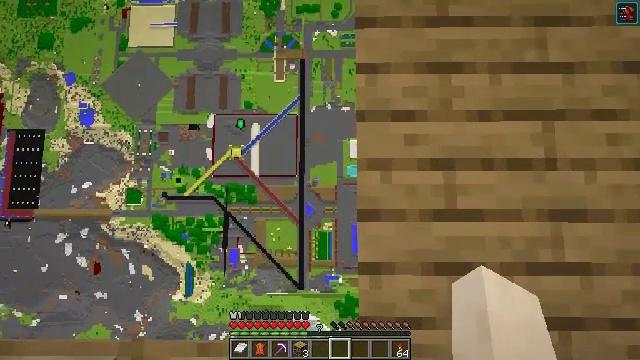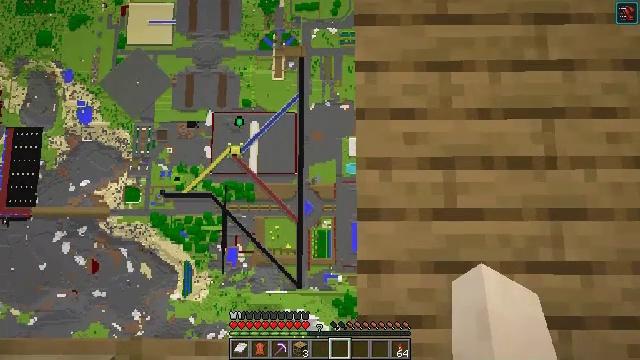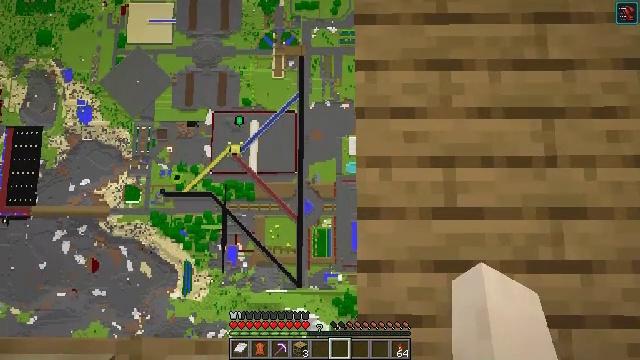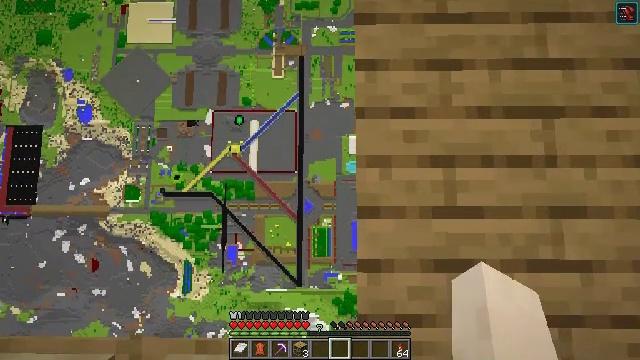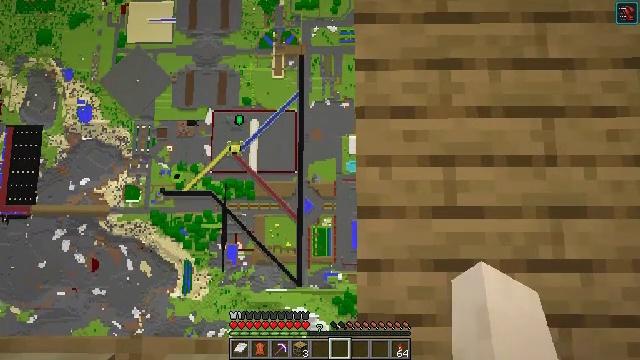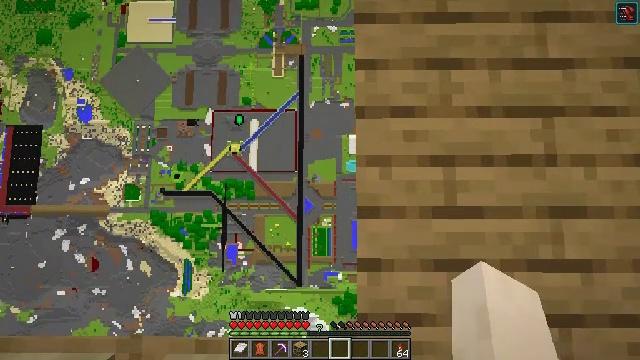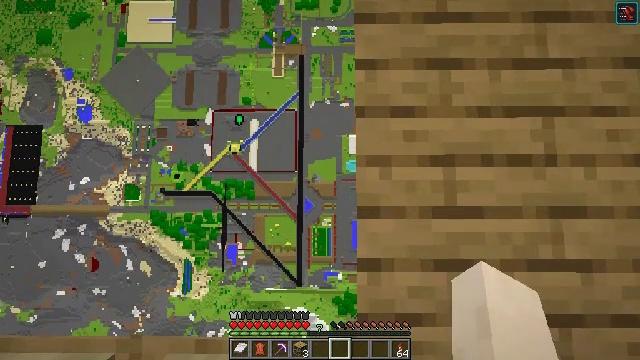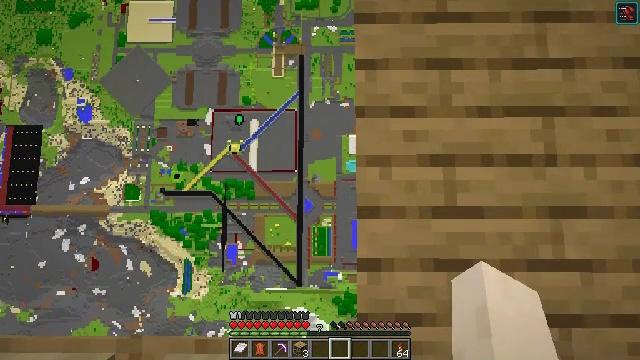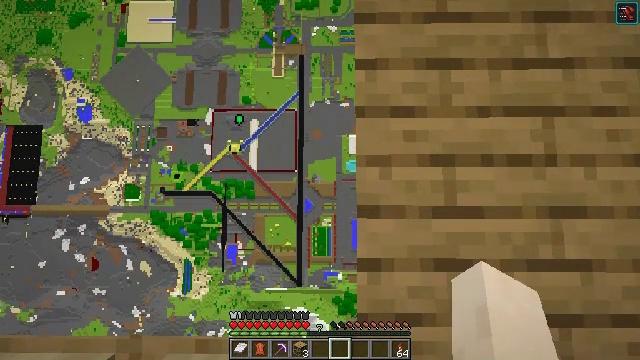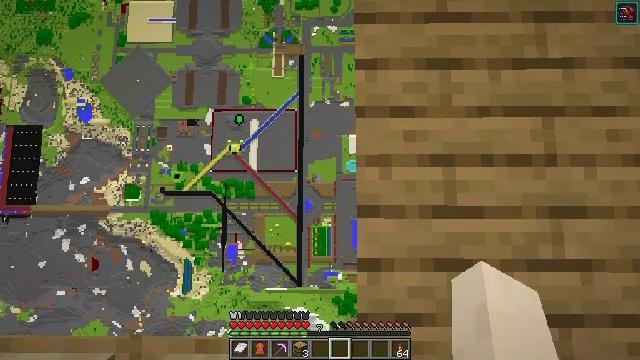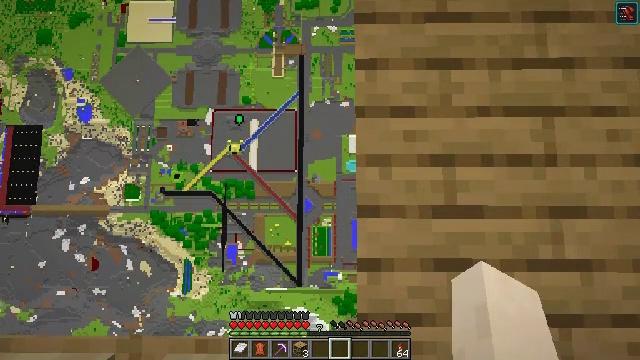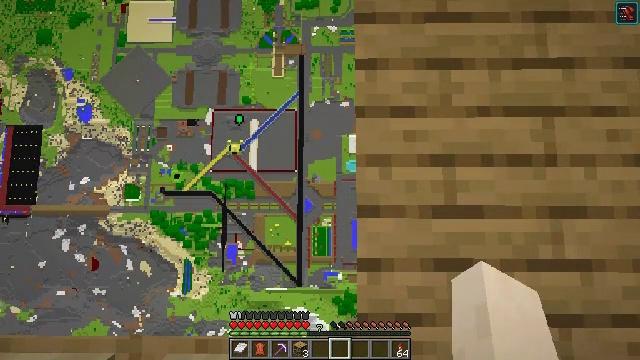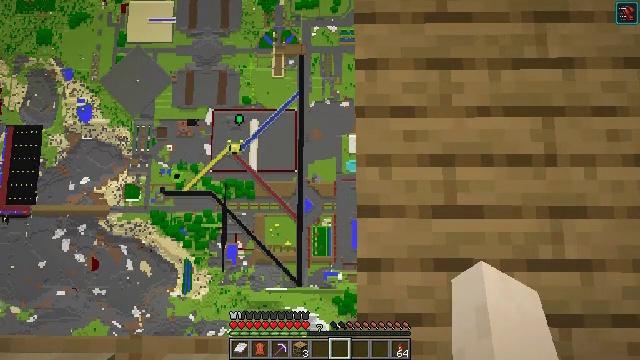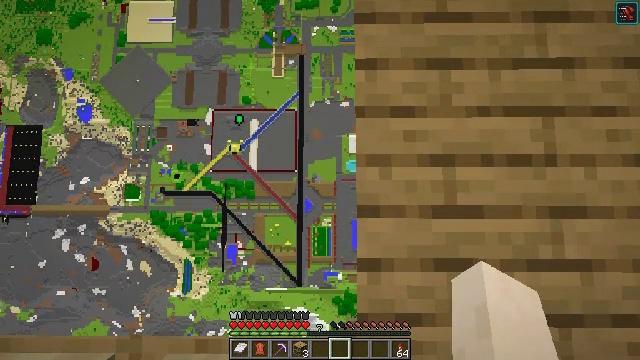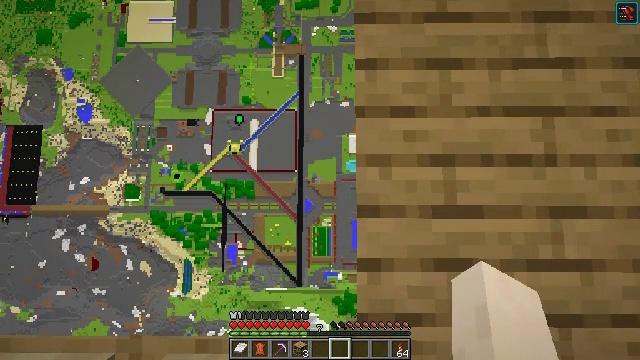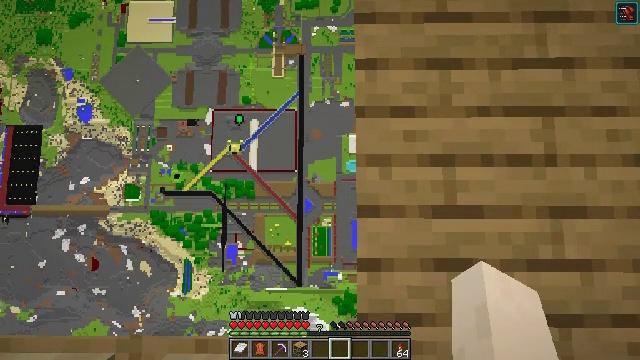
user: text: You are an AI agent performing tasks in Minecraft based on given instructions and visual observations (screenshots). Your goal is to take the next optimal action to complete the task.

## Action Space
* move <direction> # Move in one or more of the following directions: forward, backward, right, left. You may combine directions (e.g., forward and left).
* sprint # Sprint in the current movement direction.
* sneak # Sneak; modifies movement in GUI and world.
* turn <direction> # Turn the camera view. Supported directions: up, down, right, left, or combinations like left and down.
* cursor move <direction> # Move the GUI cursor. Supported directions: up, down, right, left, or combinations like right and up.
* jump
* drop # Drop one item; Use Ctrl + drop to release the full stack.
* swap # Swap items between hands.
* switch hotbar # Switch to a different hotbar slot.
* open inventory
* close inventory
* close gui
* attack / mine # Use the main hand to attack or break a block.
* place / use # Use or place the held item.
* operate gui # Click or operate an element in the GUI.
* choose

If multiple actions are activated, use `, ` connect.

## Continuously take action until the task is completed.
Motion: motion action
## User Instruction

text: Make a compass on the crafting table using the correct recipe.
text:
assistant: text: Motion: no_op
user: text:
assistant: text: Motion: no_op
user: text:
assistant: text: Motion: no_op
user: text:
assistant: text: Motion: no_op
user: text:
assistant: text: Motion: no_op
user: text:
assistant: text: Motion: no_op
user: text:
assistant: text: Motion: no_op
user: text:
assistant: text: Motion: no_op
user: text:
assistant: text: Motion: no_op
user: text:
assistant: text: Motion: no_op
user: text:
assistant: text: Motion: no_op
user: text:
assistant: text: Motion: no_op
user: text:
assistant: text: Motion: no_op
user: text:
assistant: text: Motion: no_op
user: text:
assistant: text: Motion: no_op
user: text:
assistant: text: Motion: no_op
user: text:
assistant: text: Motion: no_op
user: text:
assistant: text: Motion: no_op
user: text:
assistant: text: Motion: no_op
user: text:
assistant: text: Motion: no_op
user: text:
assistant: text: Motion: no_op
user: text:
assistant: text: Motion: no_op
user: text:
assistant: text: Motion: no_op
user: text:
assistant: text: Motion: no_op
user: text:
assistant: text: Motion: no_op
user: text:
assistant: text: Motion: no_op
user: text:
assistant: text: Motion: no_op
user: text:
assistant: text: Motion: no_op
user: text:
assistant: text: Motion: no_op
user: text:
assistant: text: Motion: no_op